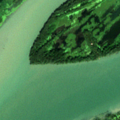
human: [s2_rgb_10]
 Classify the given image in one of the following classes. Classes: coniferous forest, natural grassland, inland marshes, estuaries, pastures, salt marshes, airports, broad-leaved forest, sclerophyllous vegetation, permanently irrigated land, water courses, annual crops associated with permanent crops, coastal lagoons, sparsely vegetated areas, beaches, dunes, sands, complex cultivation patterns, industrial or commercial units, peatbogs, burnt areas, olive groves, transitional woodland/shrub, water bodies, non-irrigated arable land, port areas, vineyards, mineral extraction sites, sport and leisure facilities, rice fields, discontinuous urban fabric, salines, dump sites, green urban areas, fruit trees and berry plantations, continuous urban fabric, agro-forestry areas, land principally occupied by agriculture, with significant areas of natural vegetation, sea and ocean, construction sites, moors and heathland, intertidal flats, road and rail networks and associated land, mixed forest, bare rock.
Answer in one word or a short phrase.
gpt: non-irrigated arable land, inland marshes, water courses